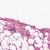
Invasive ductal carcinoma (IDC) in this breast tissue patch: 0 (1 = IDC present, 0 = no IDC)